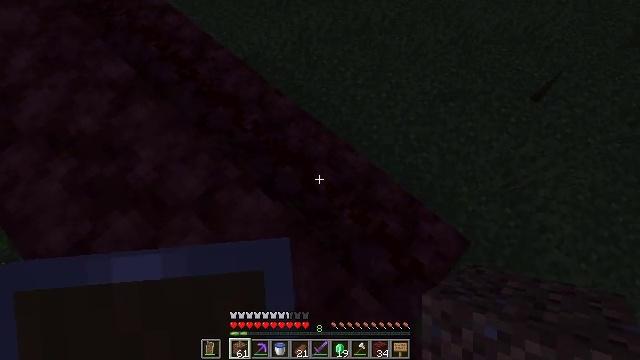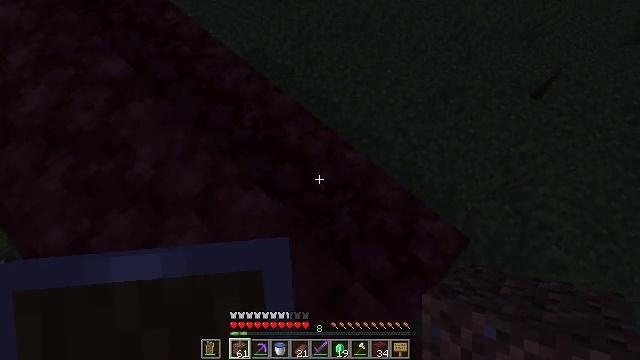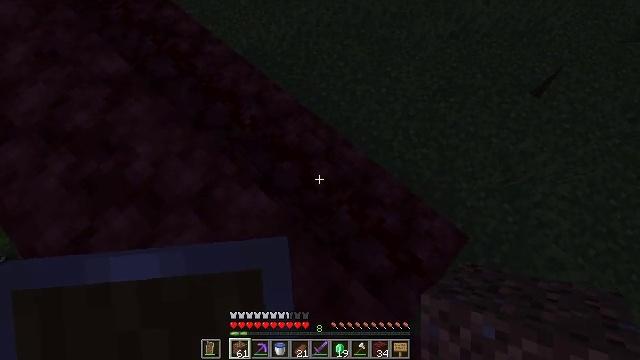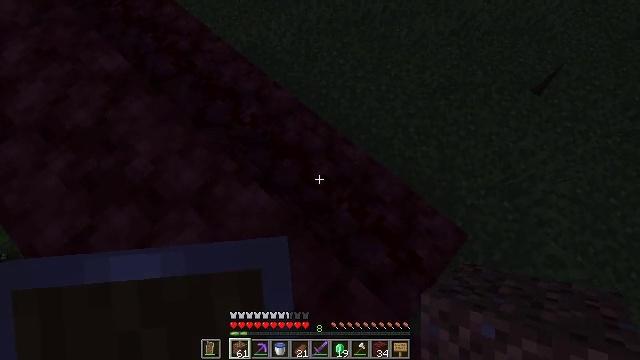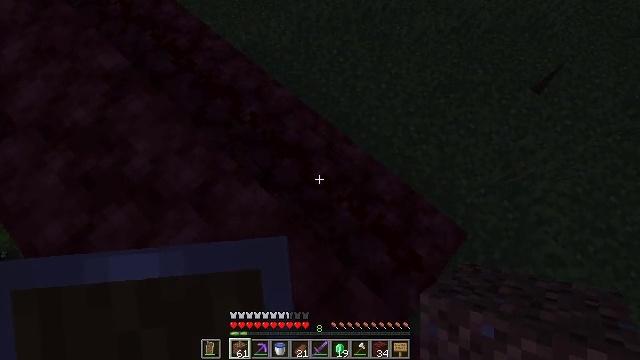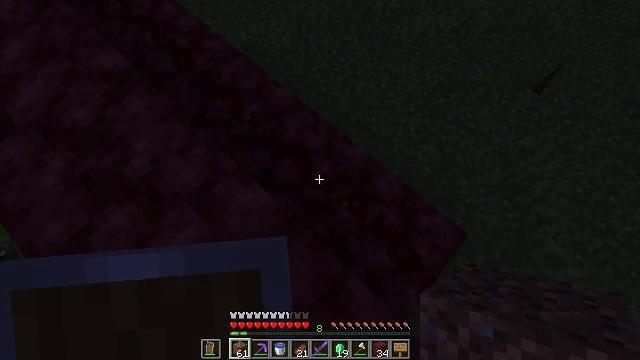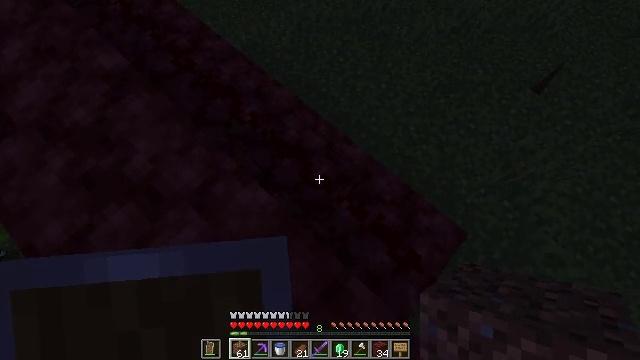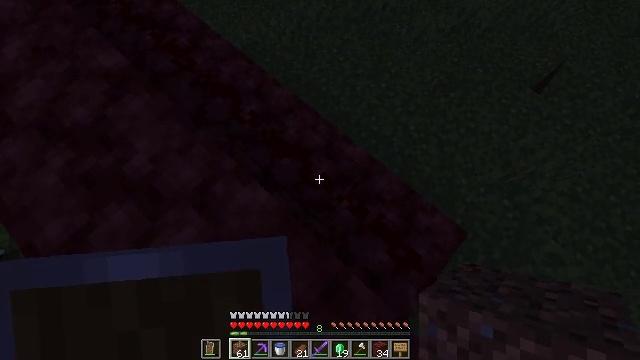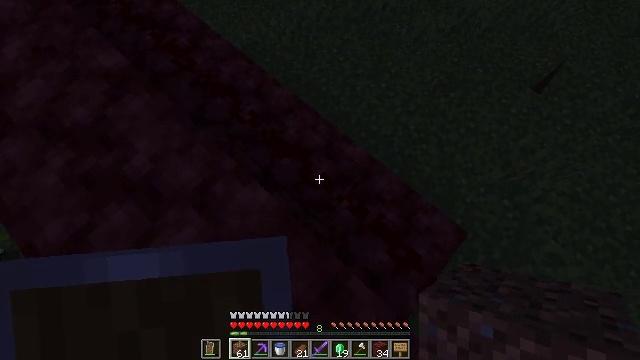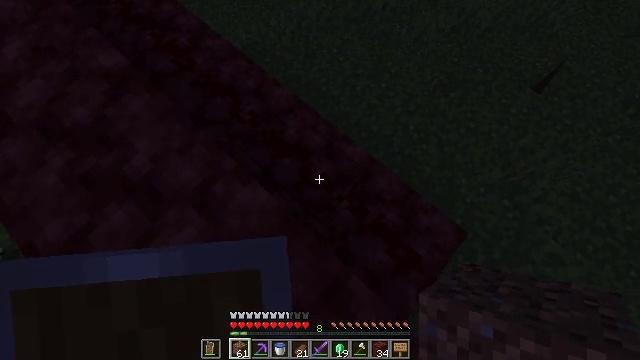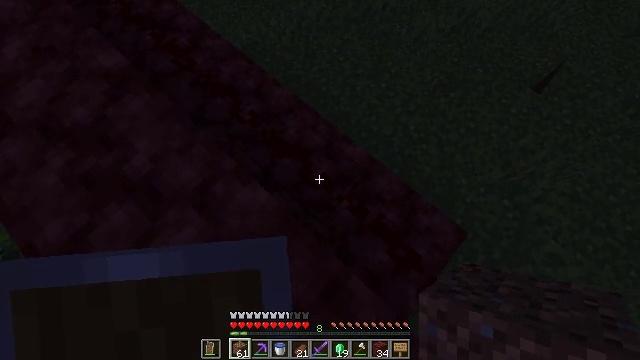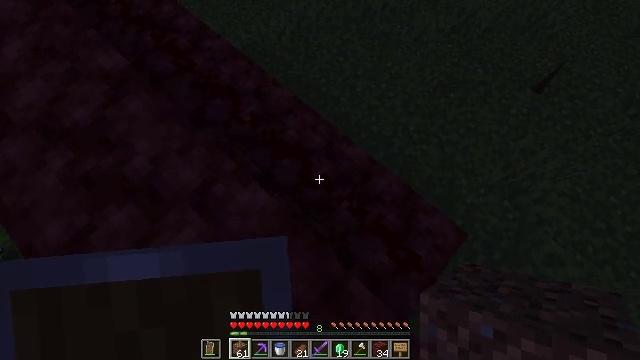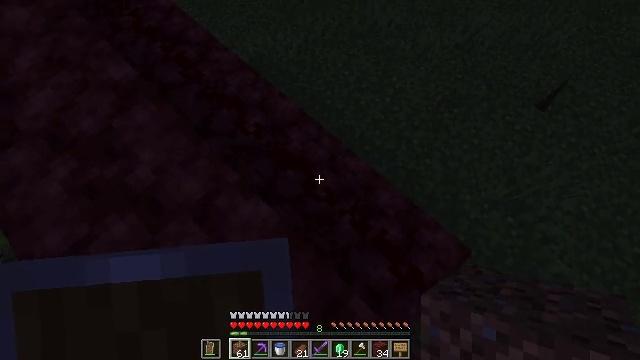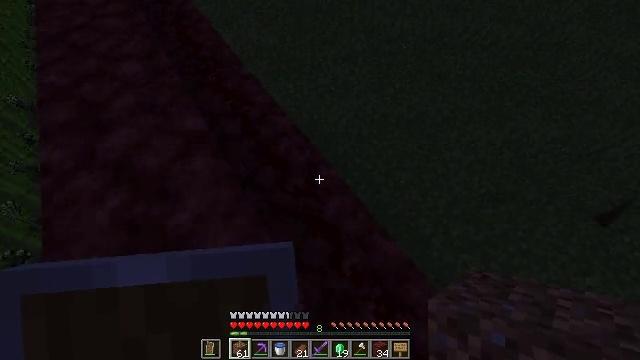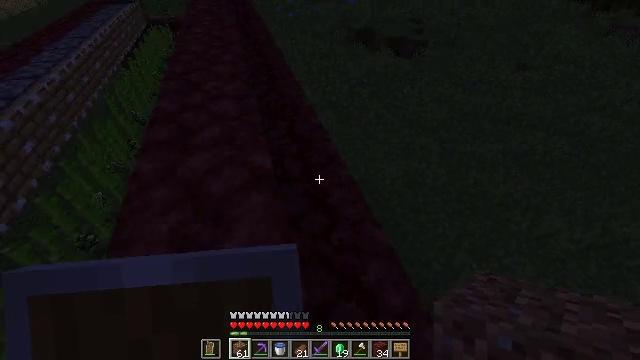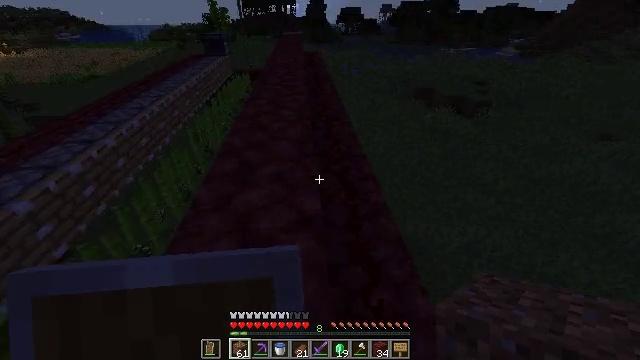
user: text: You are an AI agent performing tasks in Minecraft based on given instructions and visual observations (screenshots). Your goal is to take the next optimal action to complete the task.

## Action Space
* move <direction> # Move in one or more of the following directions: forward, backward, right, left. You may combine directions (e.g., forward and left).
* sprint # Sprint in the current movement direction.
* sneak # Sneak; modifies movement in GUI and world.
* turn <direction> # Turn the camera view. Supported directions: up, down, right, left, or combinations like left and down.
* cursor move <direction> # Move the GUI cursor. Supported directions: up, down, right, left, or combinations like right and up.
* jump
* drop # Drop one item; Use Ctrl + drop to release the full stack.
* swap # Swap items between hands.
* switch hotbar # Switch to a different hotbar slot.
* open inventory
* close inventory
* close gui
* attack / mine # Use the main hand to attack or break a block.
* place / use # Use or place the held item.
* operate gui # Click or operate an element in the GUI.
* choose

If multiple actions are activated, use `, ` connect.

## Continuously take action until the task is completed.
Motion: motion action
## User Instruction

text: Mine bamboo with your hand.
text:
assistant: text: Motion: sneak
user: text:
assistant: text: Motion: sneak
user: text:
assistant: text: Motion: sneak
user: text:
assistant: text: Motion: sneak
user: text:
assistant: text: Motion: sneak
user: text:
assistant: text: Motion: sneak
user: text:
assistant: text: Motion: sneak
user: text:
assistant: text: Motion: sneak
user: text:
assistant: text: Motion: sneak
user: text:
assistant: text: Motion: sneak
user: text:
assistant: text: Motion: move forward, sneak
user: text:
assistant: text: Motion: move forward and move left, sneak, turn left and up
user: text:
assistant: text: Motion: move forward and move left, sneak, turn left and up
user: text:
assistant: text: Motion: move forward and move left, sneak, turn left and up
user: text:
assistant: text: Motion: move forward and move left, sneak, turn left and up
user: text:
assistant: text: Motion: move forward and move left, sneak, turn left and up
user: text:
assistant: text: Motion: sneak, turn left and up
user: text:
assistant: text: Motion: sneak, turn left and up
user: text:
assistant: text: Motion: sneak, turn left and up
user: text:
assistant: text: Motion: sneak, turn left and up
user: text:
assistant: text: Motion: sneak
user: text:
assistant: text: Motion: sneak, turn left
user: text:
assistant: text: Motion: sneak, turn left and down
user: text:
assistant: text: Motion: sneak, turn left and down
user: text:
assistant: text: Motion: sneak
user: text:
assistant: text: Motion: sneak
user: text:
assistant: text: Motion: sneak
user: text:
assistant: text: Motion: sneak
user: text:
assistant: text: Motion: sneak
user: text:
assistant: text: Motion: sneak